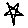
Label: star